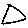
Label: triangle